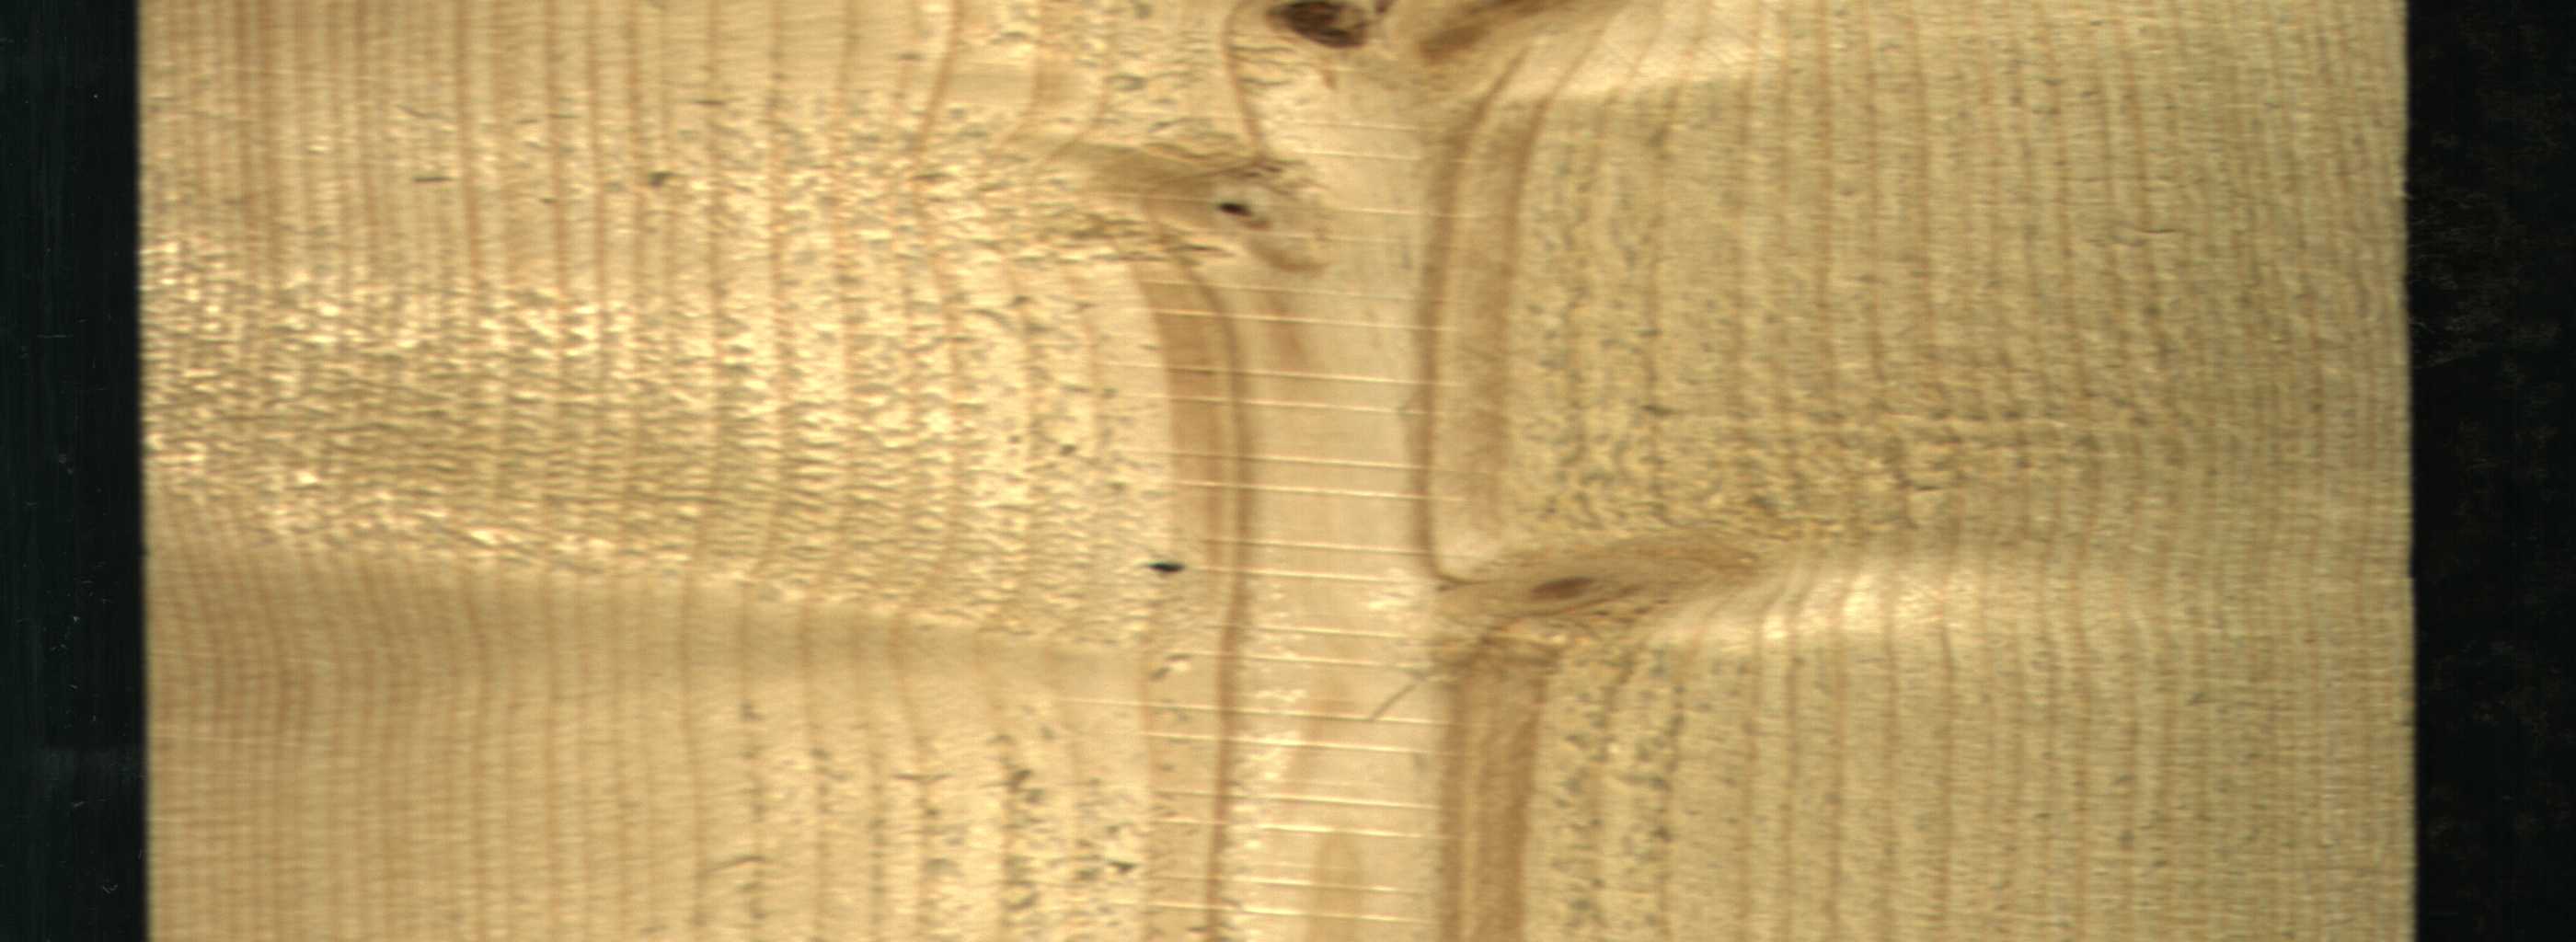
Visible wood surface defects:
Marrow
Live_Knot
Live_Knot